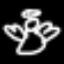
Label: angel